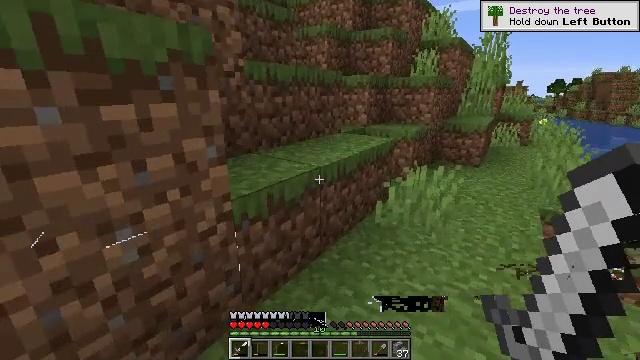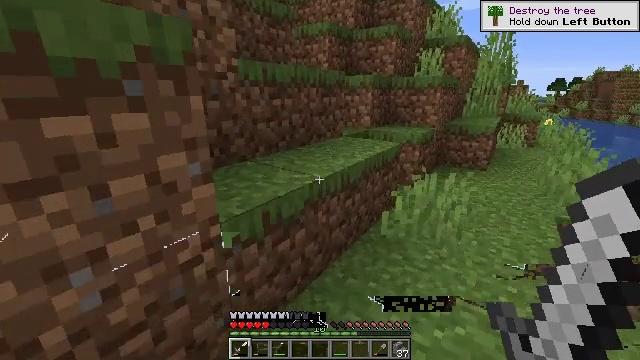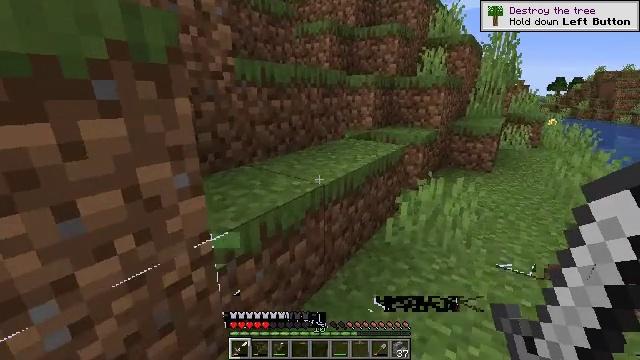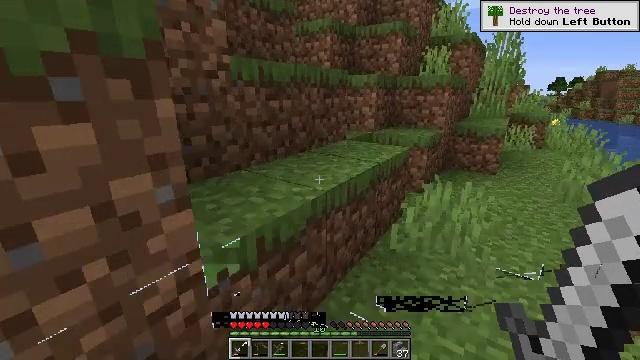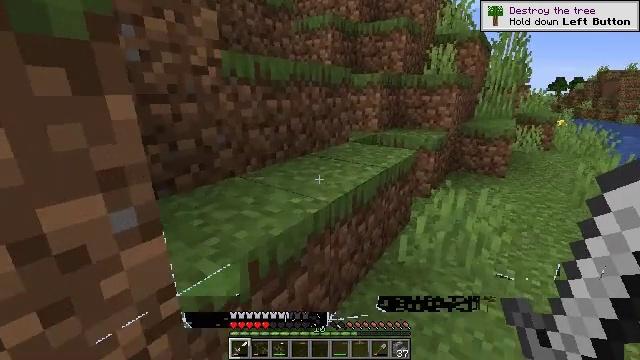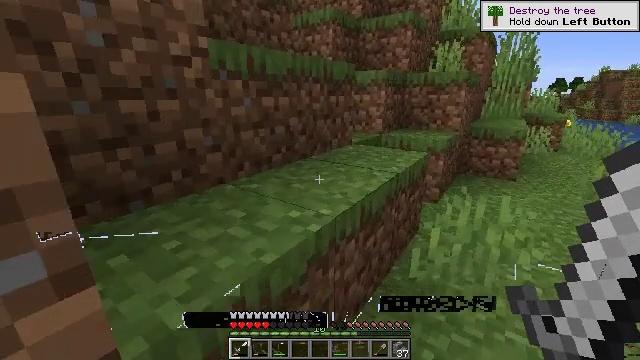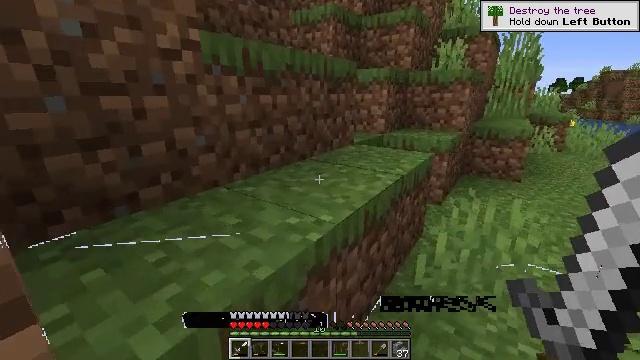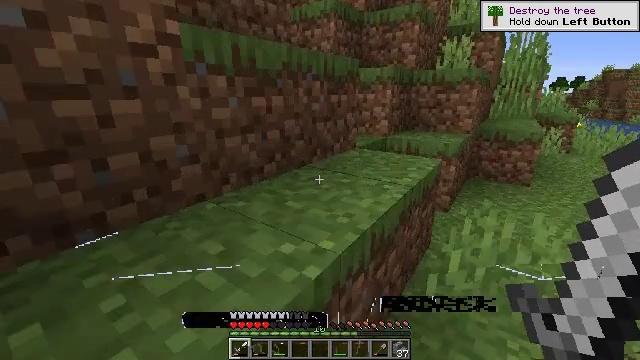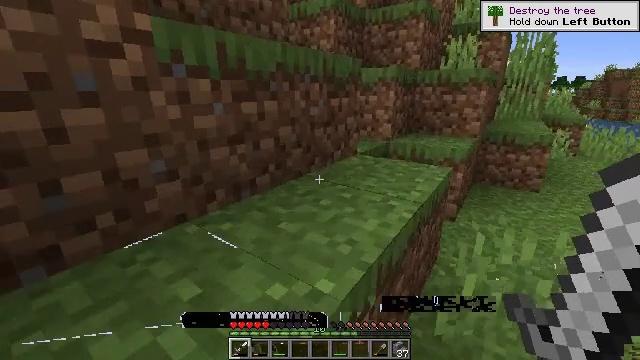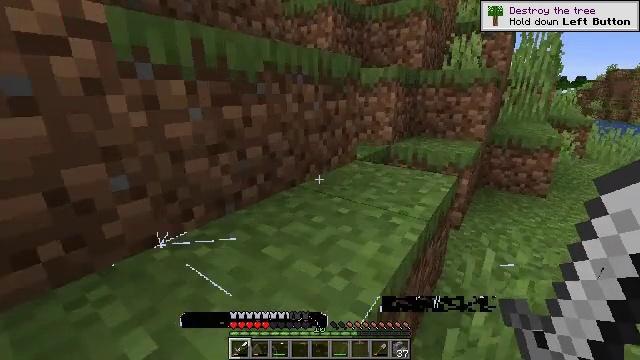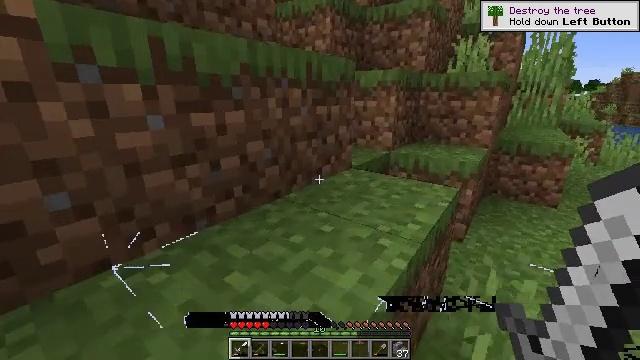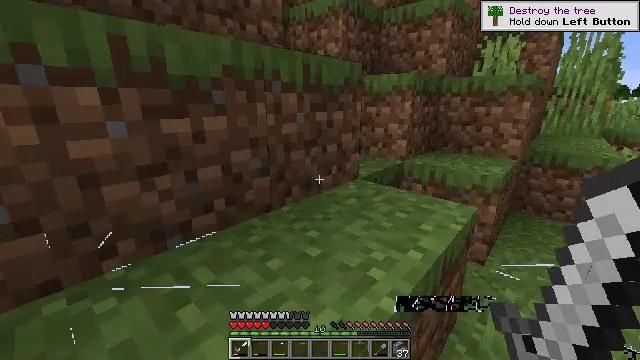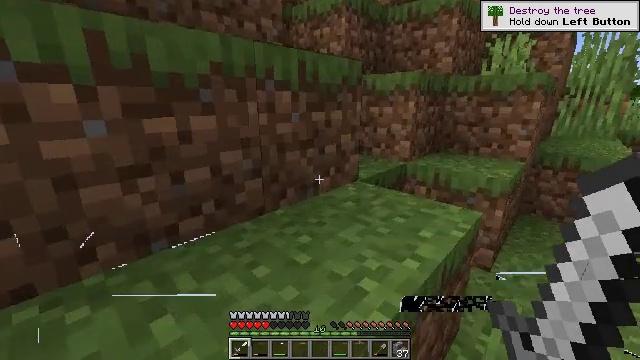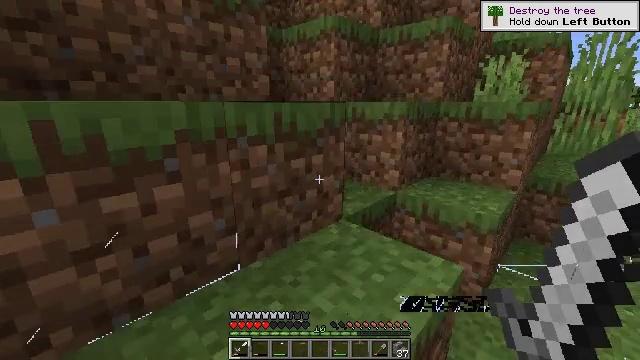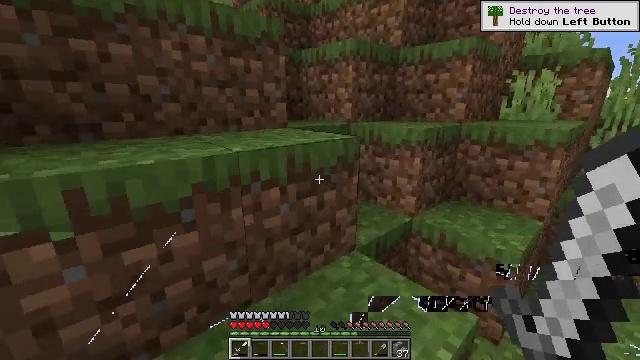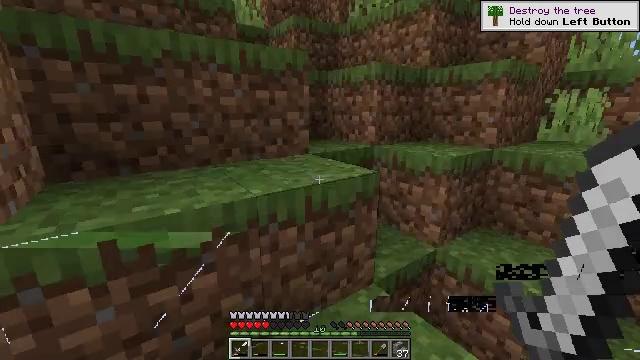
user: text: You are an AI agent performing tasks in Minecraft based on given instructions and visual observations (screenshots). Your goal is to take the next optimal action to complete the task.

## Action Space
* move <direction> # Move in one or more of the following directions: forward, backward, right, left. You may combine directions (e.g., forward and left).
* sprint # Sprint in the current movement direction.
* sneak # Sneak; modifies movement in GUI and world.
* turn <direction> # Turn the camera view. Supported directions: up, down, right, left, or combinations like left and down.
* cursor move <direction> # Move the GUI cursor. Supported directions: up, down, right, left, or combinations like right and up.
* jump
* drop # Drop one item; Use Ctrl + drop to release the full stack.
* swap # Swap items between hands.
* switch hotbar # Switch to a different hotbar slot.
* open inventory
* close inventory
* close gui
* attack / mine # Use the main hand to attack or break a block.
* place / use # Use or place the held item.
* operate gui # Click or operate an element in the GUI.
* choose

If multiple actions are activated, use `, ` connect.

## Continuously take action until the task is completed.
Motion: motion action
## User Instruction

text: Collect the cobblestone stairs.
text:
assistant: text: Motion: move forward
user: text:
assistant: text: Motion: move forward
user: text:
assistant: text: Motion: move forward
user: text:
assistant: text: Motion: move forward
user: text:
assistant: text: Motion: move forward
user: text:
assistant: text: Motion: move forward
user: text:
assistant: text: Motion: move forward
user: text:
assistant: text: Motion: move forward
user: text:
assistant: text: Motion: move forward
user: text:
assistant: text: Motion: move forward, turn left
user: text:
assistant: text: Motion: move forward, turn left and up
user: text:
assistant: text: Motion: move forward, turn left
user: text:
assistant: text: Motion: move forward, jump
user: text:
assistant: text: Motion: move forward, turn left, jump
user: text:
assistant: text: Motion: move forward, turn left and up, jump
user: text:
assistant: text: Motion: move forward, turn left and up, jump
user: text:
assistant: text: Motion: move forward, turn left
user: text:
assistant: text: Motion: move forward, turn left and up
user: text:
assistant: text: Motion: move forward, turn left and up
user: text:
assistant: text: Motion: move forward, turn left and up
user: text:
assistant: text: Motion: move forward, turn left and up
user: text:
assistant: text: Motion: move forward
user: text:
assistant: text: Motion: move forward, turn left, jump
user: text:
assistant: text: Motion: move forward, turn left, jump
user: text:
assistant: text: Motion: move forward, turn left, jump
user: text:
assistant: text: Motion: move forward, jump
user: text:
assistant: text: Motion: move forward
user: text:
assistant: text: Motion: move forward
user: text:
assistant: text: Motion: move forward
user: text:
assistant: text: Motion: move forward, jump